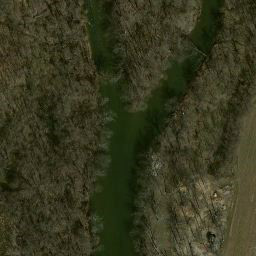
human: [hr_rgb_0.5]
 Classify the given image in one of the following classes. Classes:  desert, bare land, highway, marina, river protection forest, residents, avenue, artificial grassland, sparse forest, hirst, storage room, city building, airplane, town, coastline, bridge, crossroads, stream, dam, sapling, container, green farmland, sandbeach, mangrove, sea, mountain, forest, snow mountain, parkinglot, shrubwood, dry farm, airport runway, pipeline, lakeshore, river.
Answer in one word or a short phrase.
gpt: river